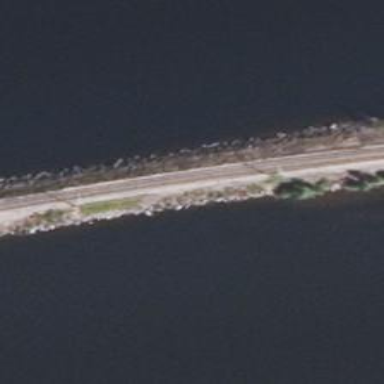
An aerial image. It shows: Railway with electrified contact lines running on continuous rail atop embankment.